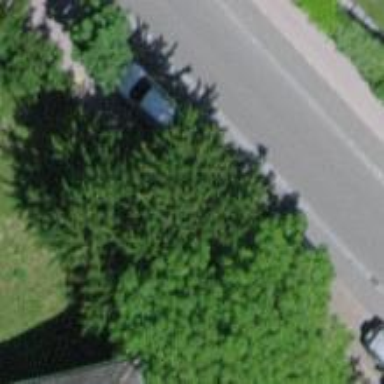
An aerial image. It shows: Broadleaved tree with lush leaves.